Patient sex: F
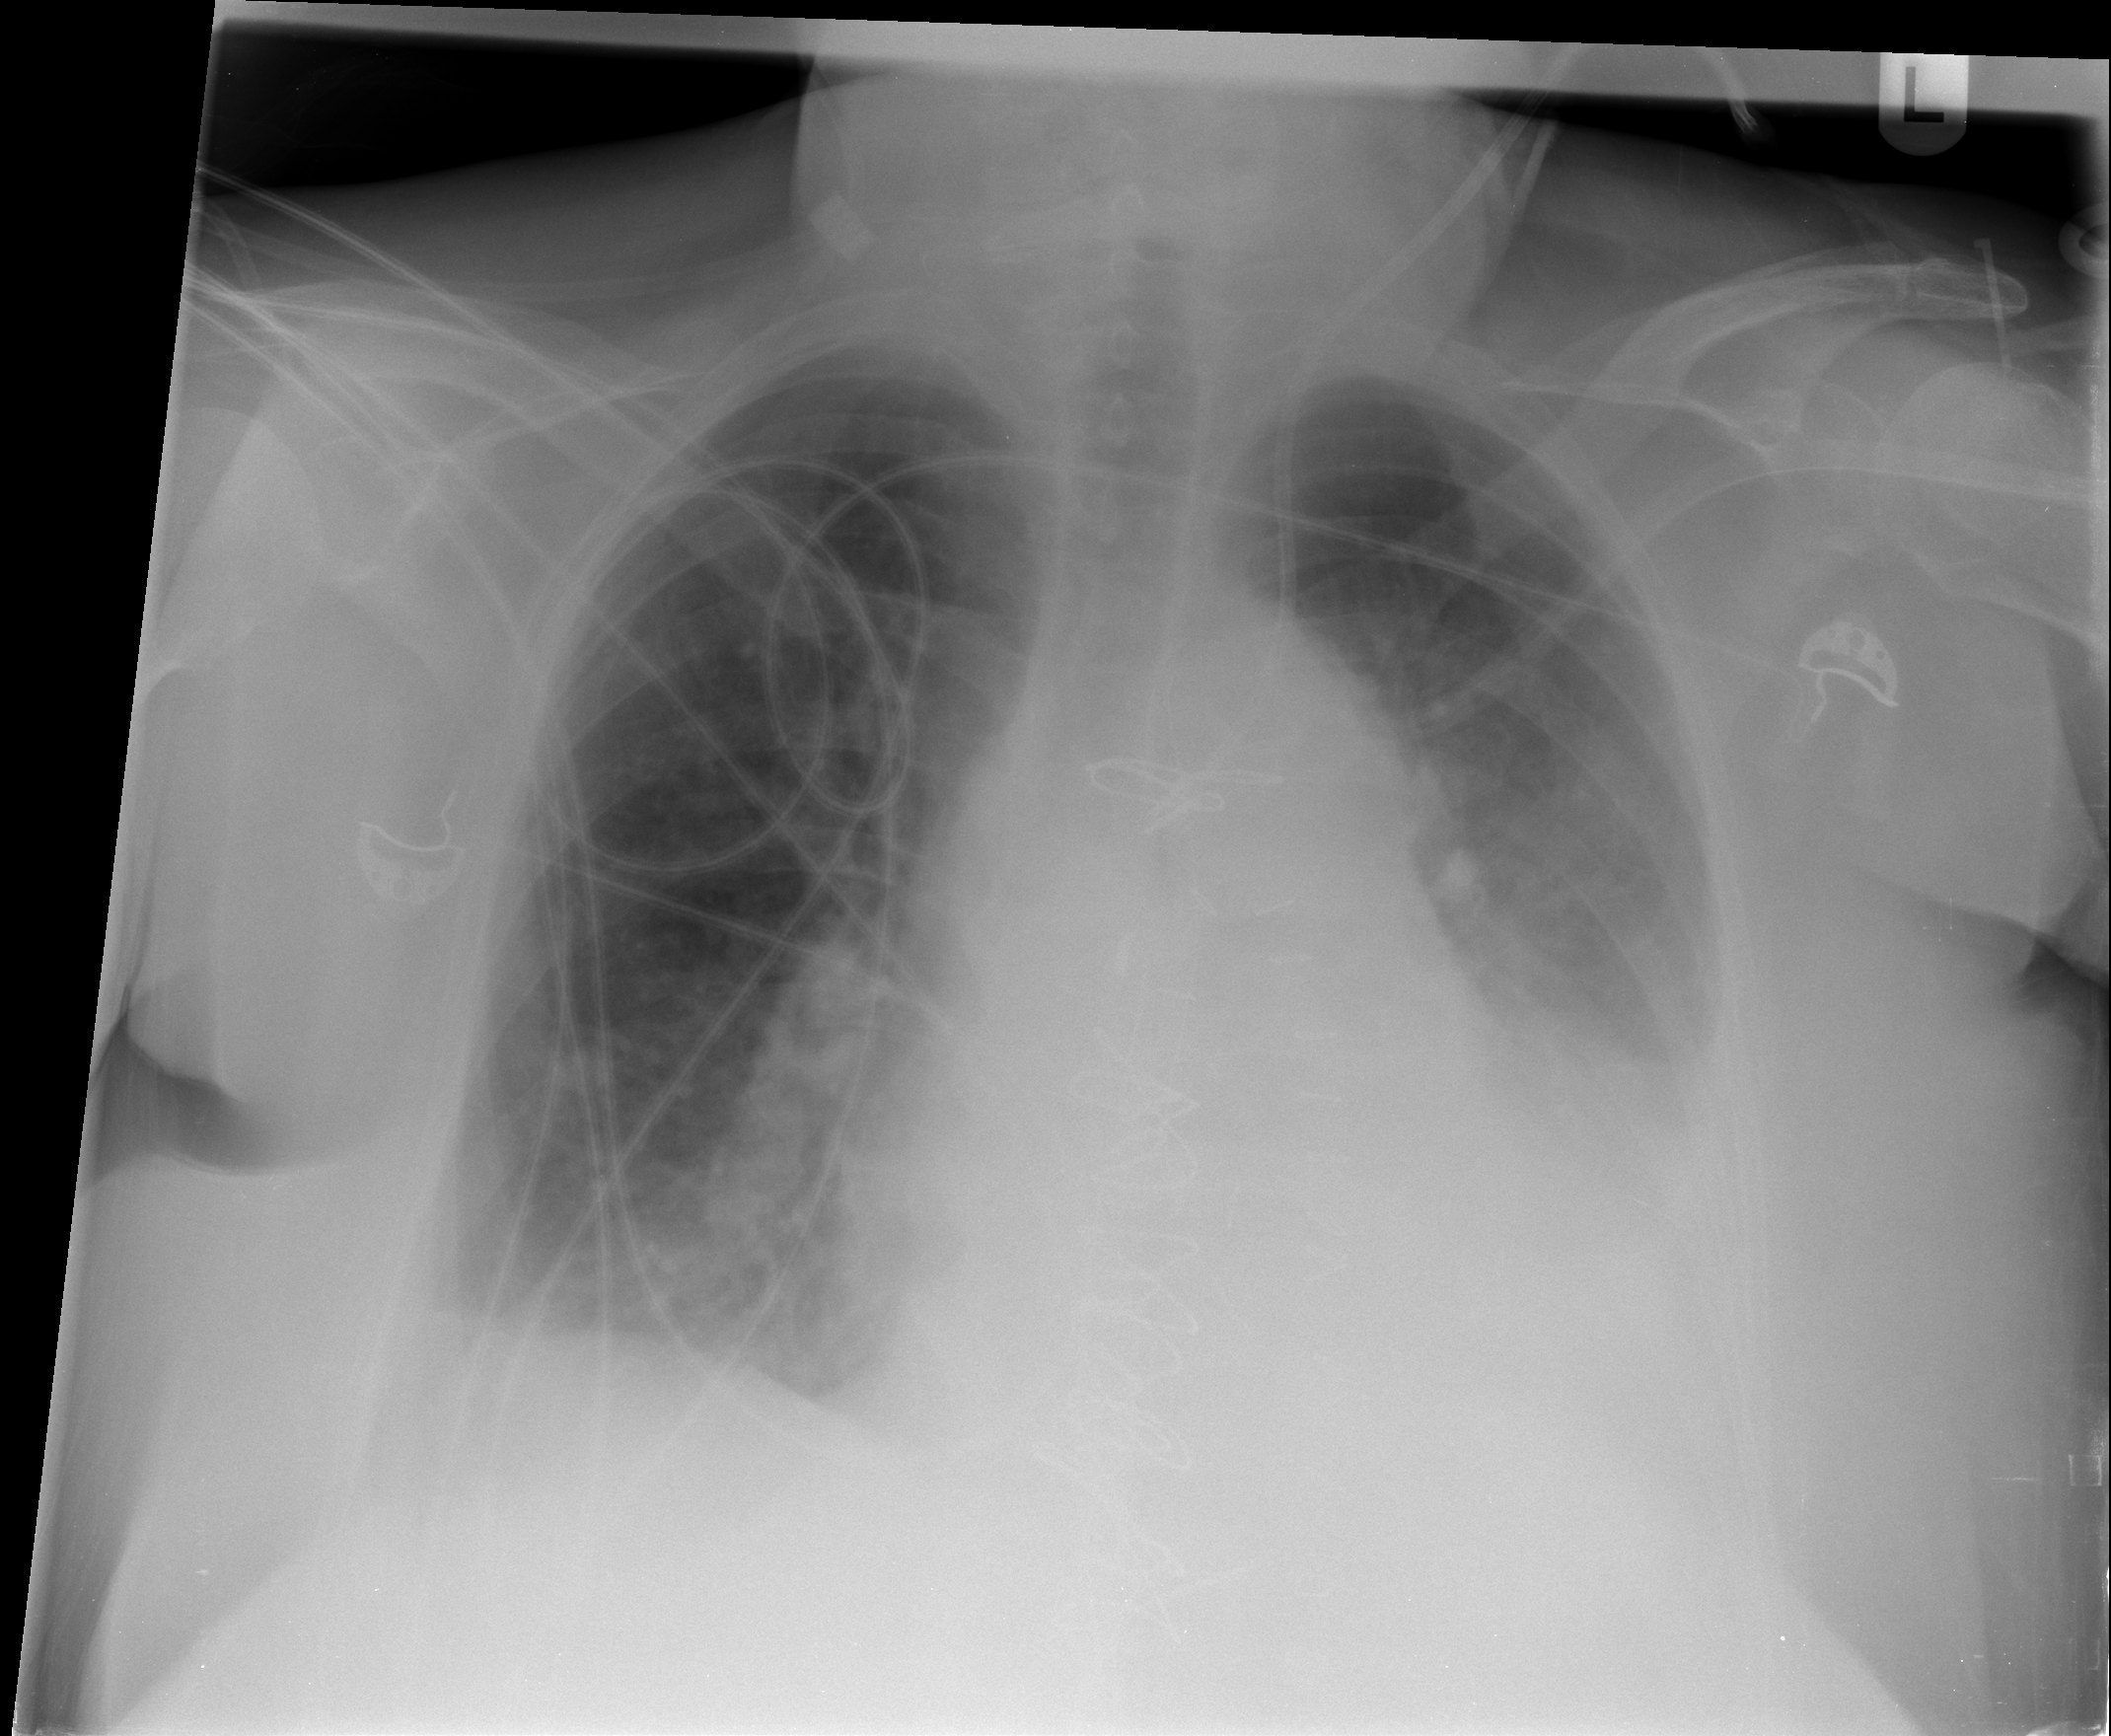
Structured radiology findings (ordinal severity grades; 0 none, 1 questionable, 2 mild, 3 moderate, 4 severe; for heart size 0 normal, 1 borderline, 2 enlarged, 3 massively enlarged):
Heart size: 2
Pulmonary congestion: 2
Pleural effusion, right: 2
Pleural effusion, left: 3
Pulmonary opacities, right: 0
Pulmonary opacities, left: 0
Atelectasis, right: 2
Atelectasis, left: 3